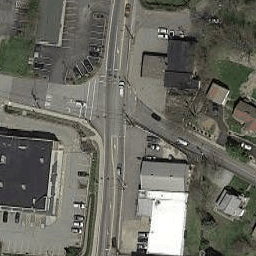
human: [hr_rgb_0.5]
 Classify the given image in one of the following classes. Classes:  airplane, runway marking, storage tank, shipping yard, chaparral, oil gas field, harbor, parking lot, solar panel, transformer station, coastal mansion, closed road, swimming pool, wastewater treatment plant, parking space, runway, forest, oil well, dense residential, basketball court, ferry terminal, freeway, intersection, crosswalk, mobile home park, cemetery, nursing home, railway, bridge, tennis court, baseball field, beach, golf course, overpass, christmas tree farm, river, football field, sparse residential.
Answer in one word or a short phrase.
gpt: intersection